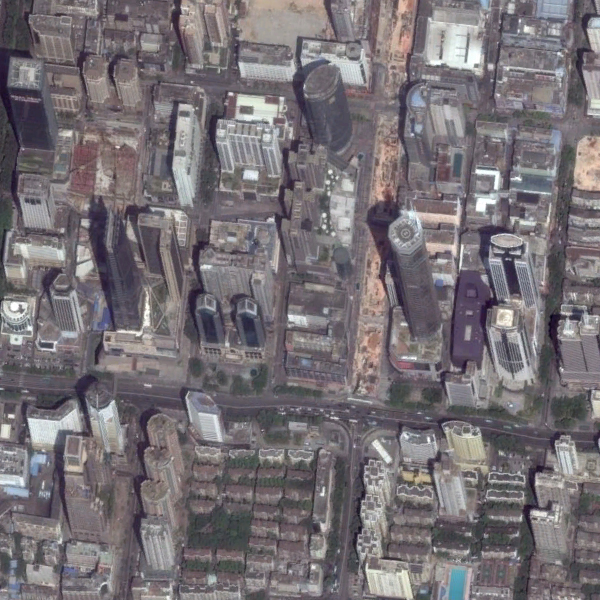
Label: Commercial